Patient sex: M
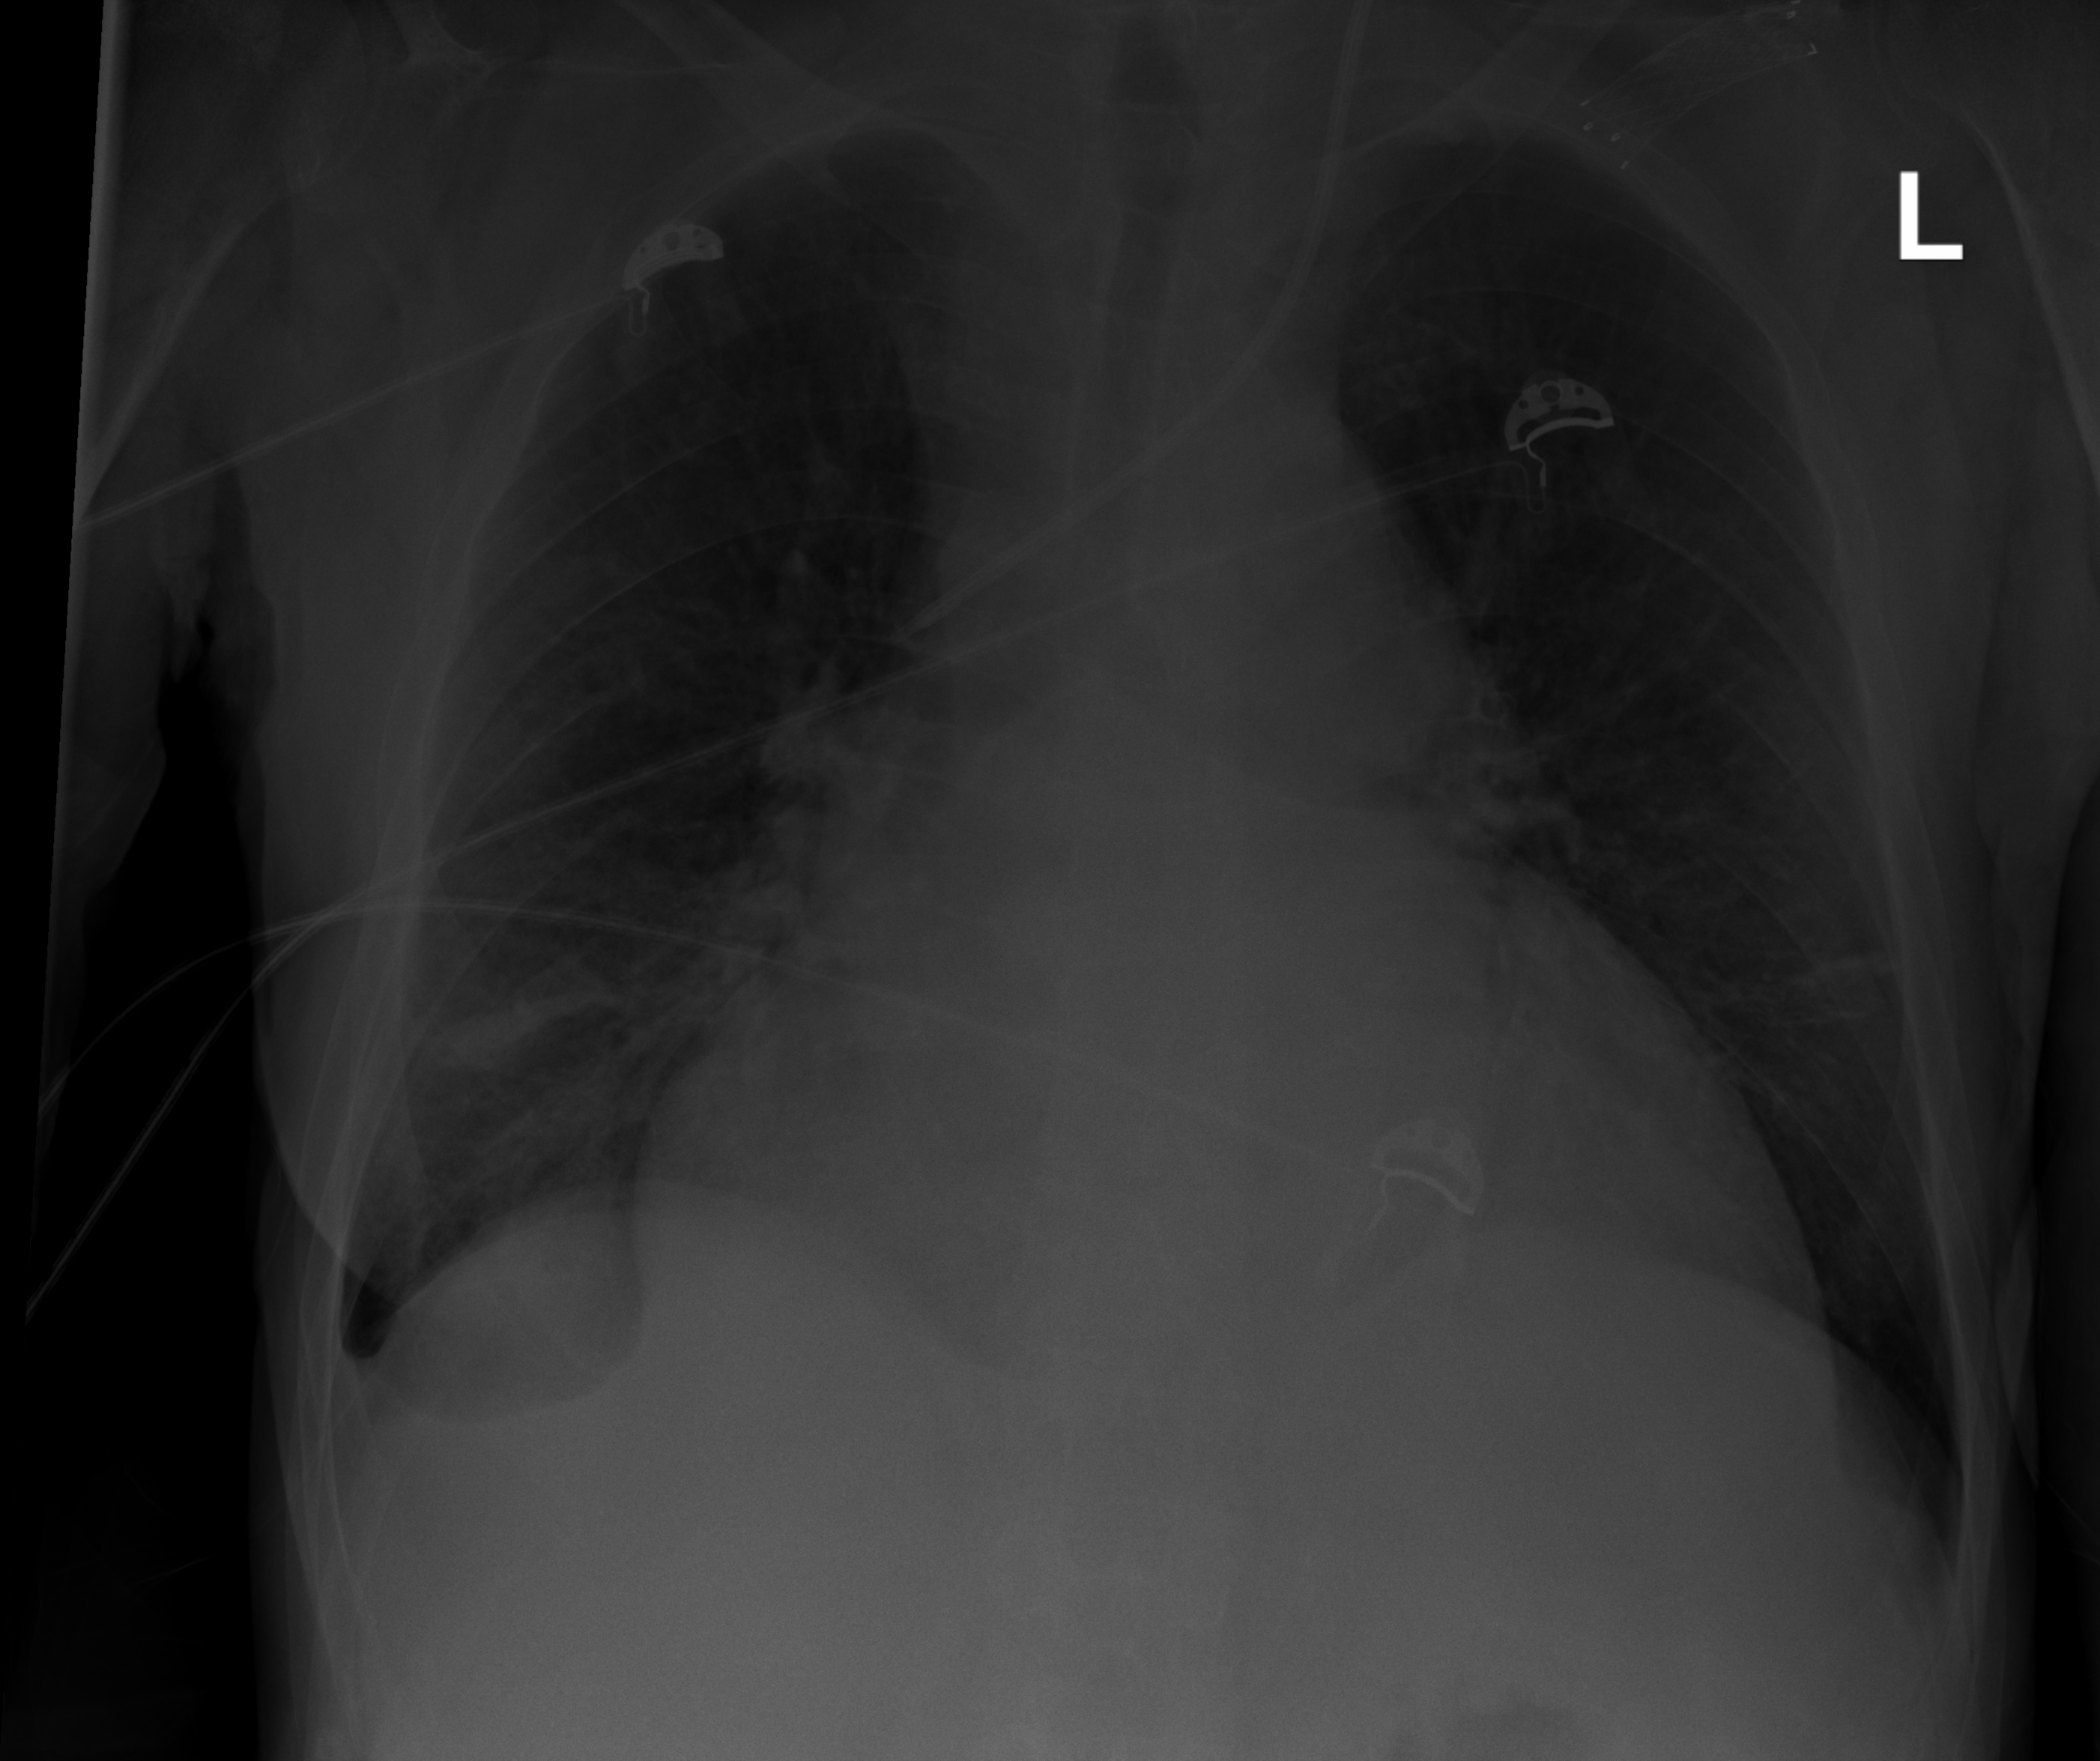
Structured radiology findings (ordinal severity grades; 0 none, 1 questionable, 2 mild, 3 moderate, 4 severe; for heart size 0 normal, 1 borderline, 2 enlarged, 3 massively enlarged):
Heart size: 3
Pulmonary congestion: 0
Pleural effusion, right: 2
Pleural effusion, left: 0
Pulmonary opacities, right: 0
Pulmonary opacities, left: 0
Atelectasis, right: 0
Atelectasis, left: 0